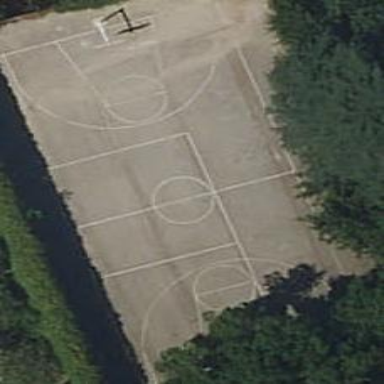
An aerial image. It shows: Basketball court located in leisure land pitch.